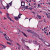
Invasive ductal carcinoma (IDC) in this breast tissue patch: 1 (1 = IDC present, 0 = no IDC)